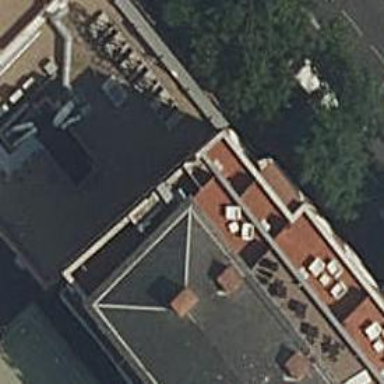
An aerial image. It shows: Restaurant.